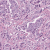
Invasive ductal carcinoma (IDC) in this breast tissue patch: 1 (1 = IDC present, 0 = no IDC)